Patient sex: F
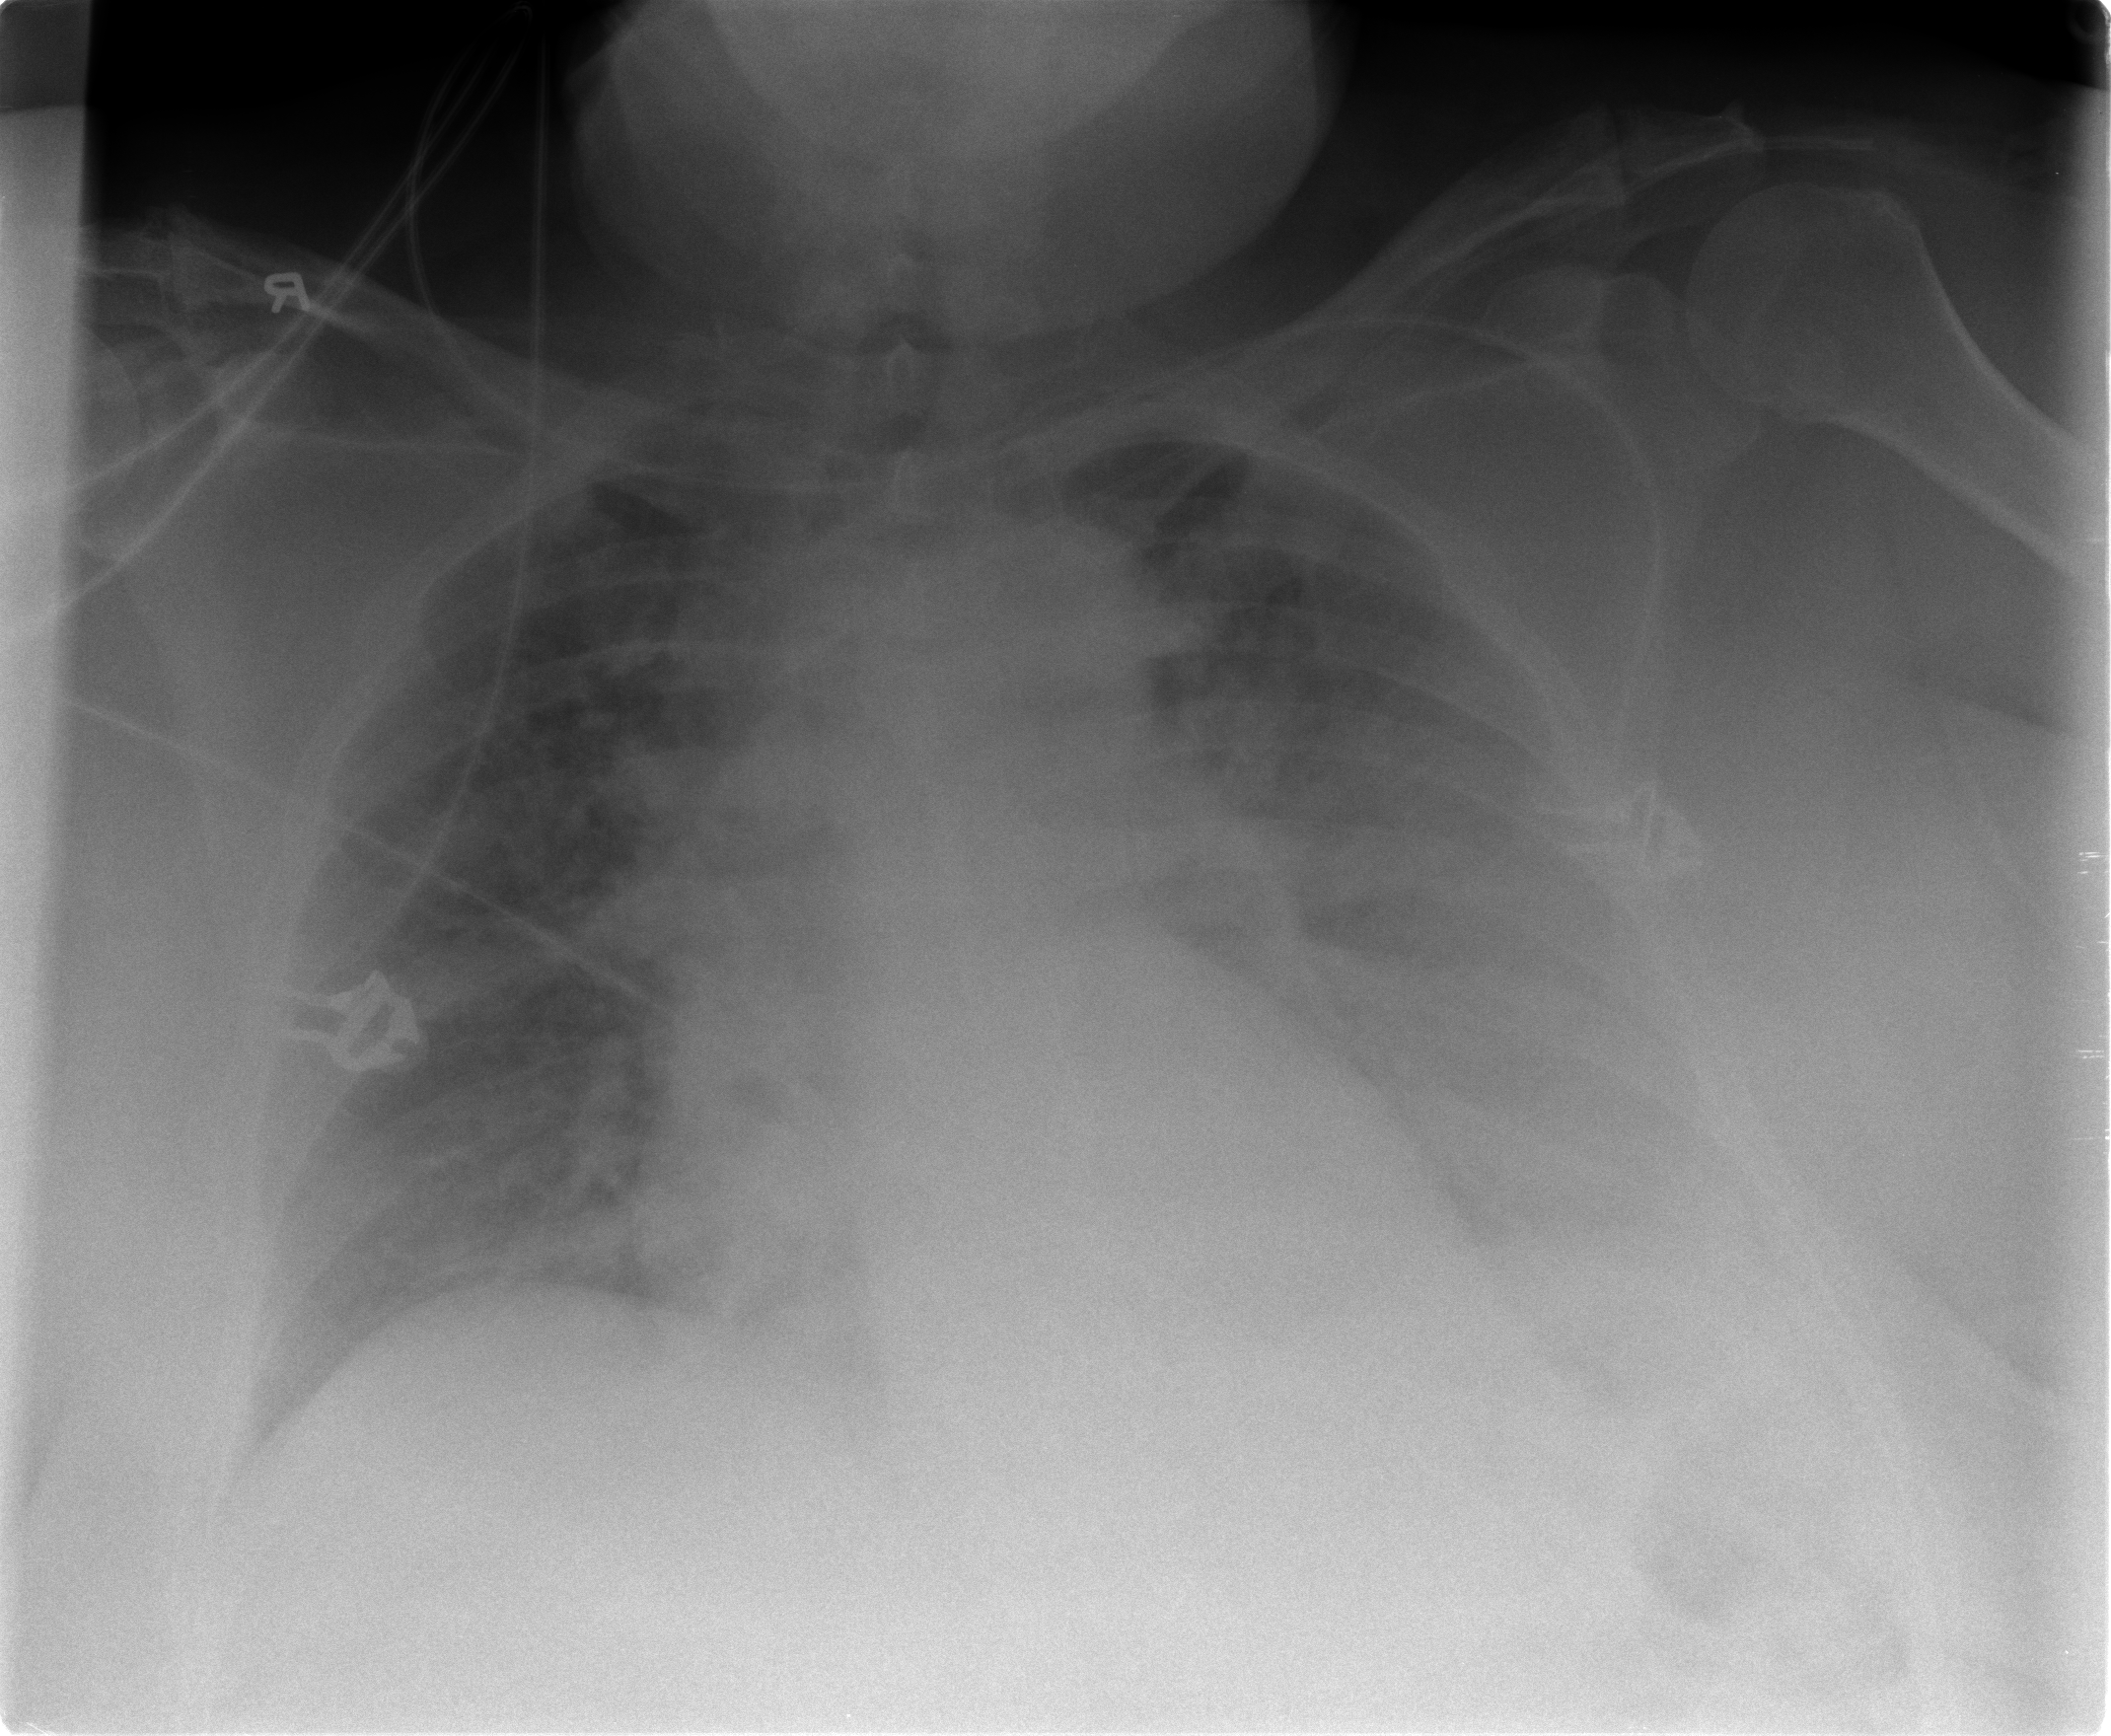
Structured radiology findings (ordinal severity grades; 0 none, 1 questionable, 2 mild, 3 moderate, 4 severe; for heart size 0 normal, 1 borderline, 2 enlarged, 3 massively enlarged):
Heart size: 2
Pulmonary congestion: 3
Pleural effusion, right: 0
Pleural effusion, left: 2
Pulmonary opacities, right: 2
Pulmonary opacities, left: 2
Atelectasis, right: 2
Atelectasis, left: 2